【题型】选择题　【知识点】函数　【难度】easy
在 $(0, 2\pi)$ 内，使 $\sin x > |\cos x|$ 的 $x$ 的取值范围是（ \quad ）

A. $\left(\frac{\pi}{4}, \frac{3\pi}{4}\right)$ \qquad\qquad\qquad\quad B. $\left(\frac{\pi}{4}, \frac{\pi}{2}\right) \cup \left(\frac{5\pi}{4}, \frac{3\pi}{2}\right]$

C. $\left(\frac{\pi}{4}, \frac{\pi}{2}\right)$ \qquad\qquad\qquad\quad D. $\left(\frac{5\pi}{4}, \frac{7\pi}{4}\right)$
【解答】
【答案】 A

【分析】 在同一坐标系作函数 $y = \sin x$ 以及 $y = |\cos x|$ 的图象即可求解.

【详解】

$y = \sin x$ 以及 $y = |\cos x|$ 的图象如上图，由图可知，$x \in \left(\frac{\pi}{4}, \frac{3\pi}{4}\right)$；

故选：A.
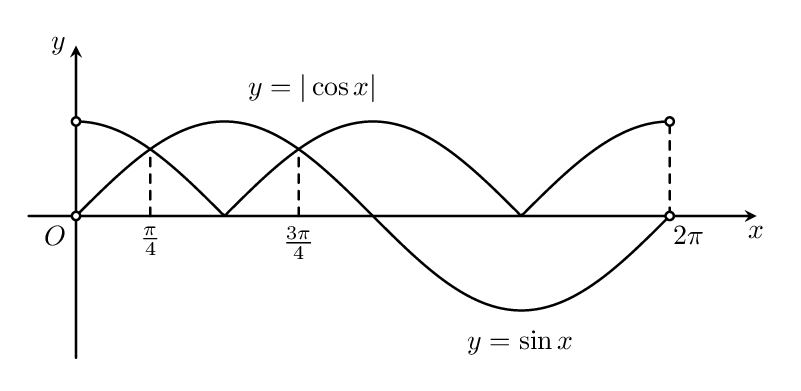